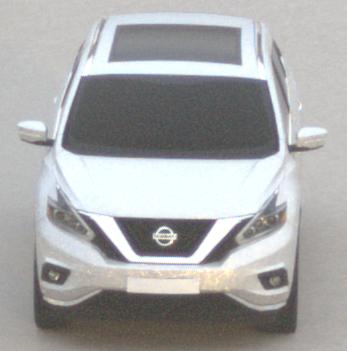
Make: Nissan
Model: Murano
Detailed model: Gen. 3 Z52
Model produced from: 2015
Doors: 5
Color: white
Road condition: dry road
Daytime: sunrise or sunset
Contrast: low contrast